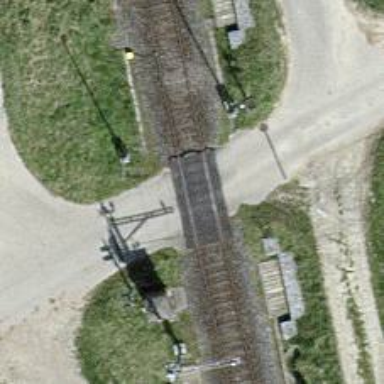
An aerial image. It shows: Railway level crossing.